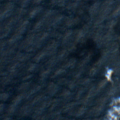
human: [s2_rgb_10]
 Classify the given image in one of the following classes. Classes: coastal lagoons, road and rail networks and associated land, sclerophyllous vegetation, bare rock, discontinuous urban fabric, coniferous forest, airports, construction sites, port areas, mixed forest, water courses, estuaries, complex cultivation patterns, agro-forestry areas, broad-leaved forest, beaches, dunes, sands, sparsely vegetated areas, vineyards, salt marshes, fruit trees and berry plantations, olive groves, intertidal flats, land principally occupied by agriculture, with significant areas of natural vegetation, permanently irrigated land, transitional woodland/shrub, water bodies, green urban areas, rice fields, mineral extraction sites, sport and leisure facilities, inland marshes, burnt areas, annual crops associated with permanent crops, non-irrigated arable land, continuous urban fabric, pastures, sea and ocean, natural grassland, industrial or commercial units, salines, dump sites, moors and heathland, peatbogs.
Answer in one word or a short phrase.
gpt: sea and ocean